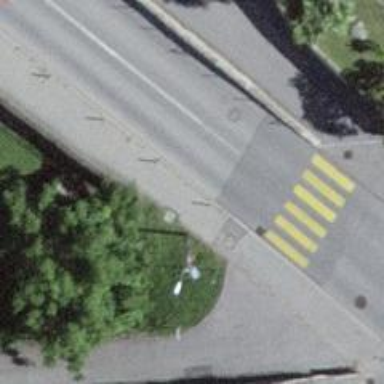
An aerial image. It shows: Zebra crossing on the road.